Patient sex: M
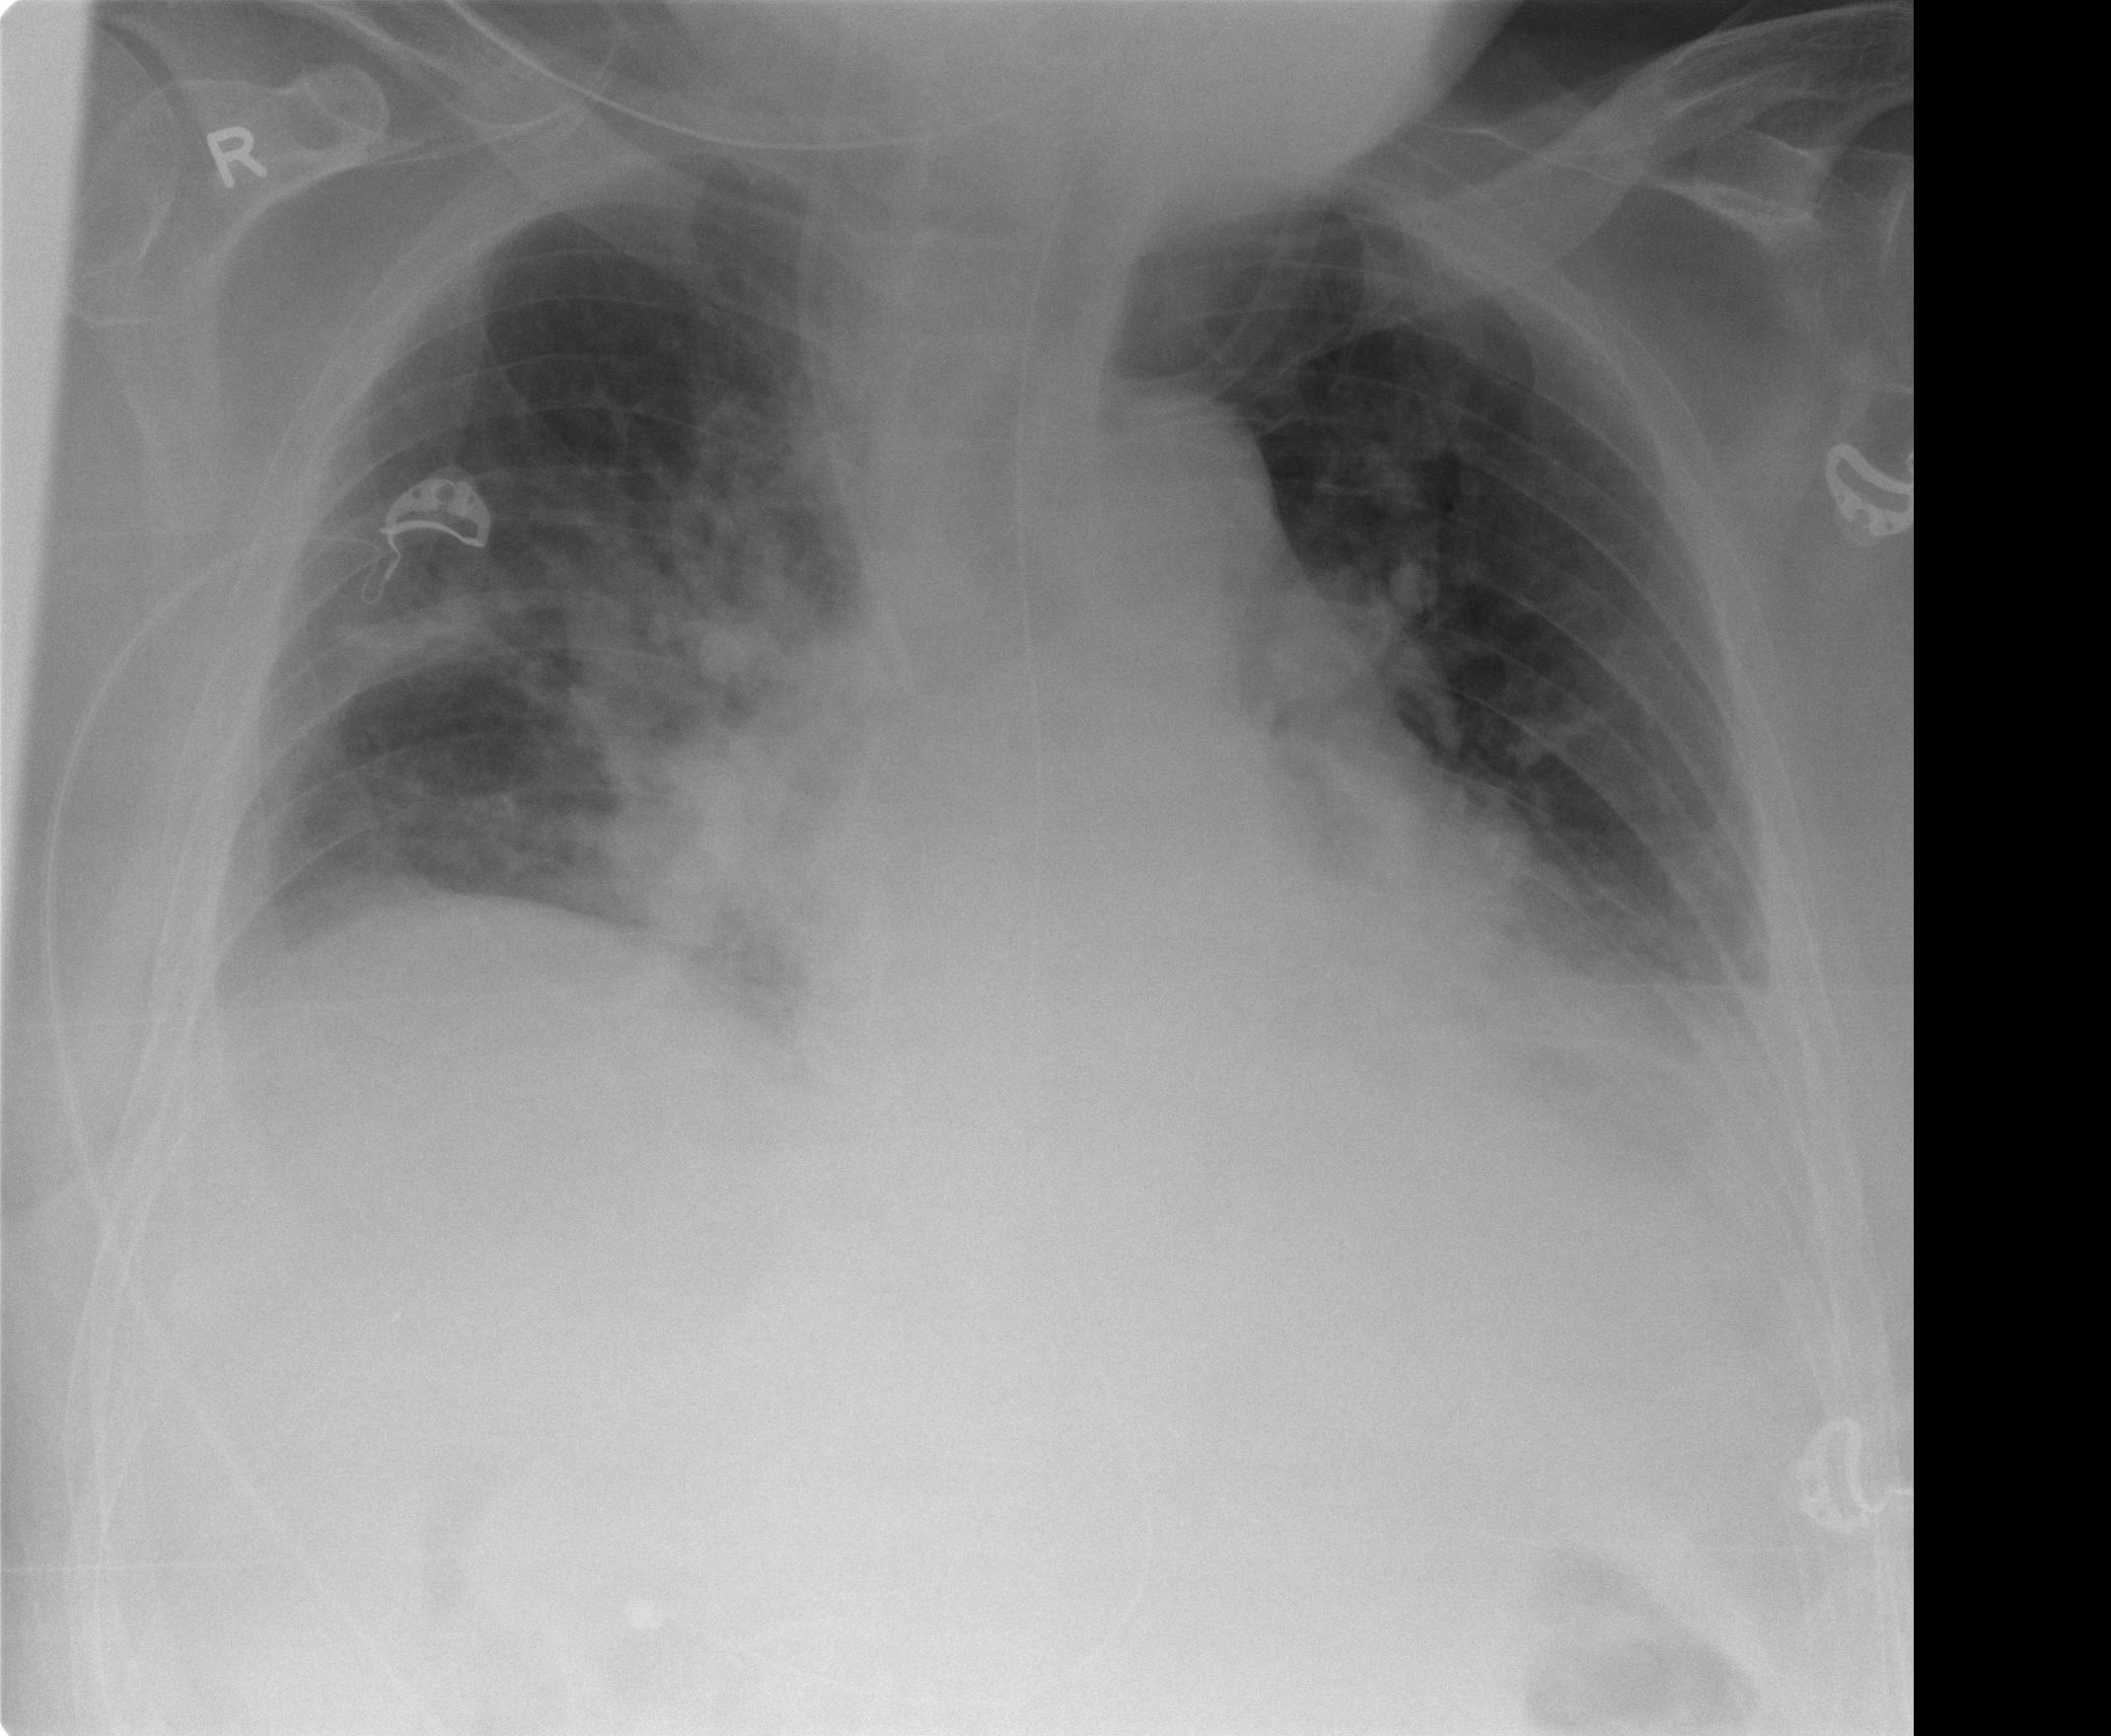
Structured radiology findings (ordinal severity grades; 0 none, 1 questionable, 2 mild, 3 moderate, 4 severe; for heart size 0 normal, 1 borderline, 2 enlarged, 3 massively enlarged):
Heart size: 2
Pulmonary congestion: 1
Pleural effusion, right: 1
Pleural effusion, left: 2
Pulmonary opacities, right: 2
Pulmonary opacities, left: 2
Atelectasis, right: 2
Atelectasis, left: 2